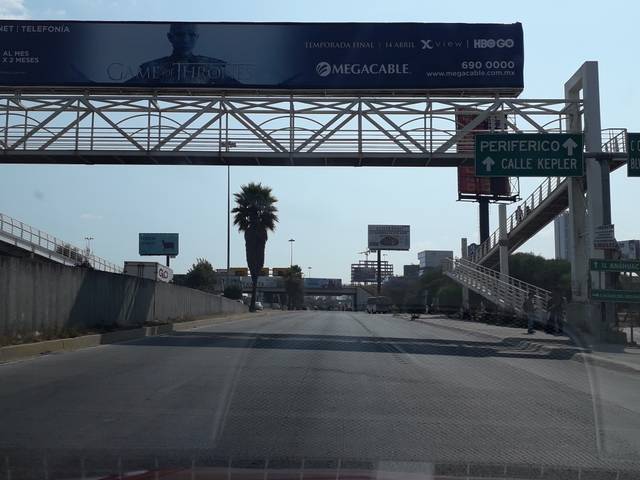
Region: Mexico
Coordinates: 19.03, -98.231